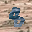
Label: 8